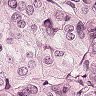
Metastatic tissue present: yes